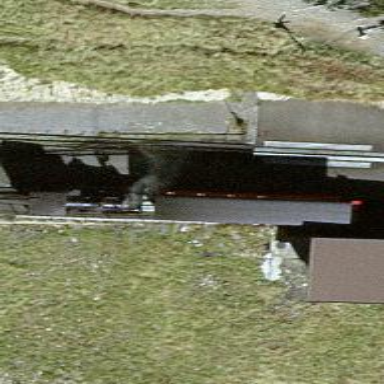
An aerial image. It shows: Railway switch.